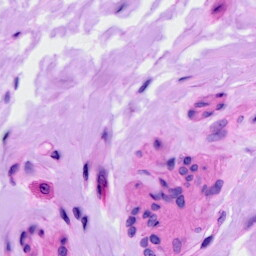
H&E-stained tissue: Ovarian